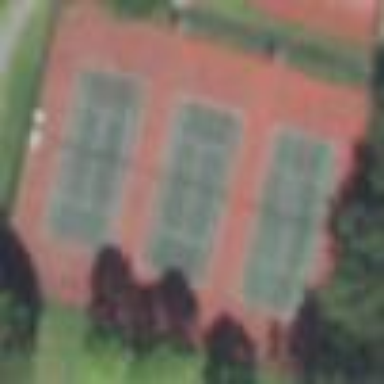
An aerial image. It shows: Paved recreation ground area enclosed by fence.